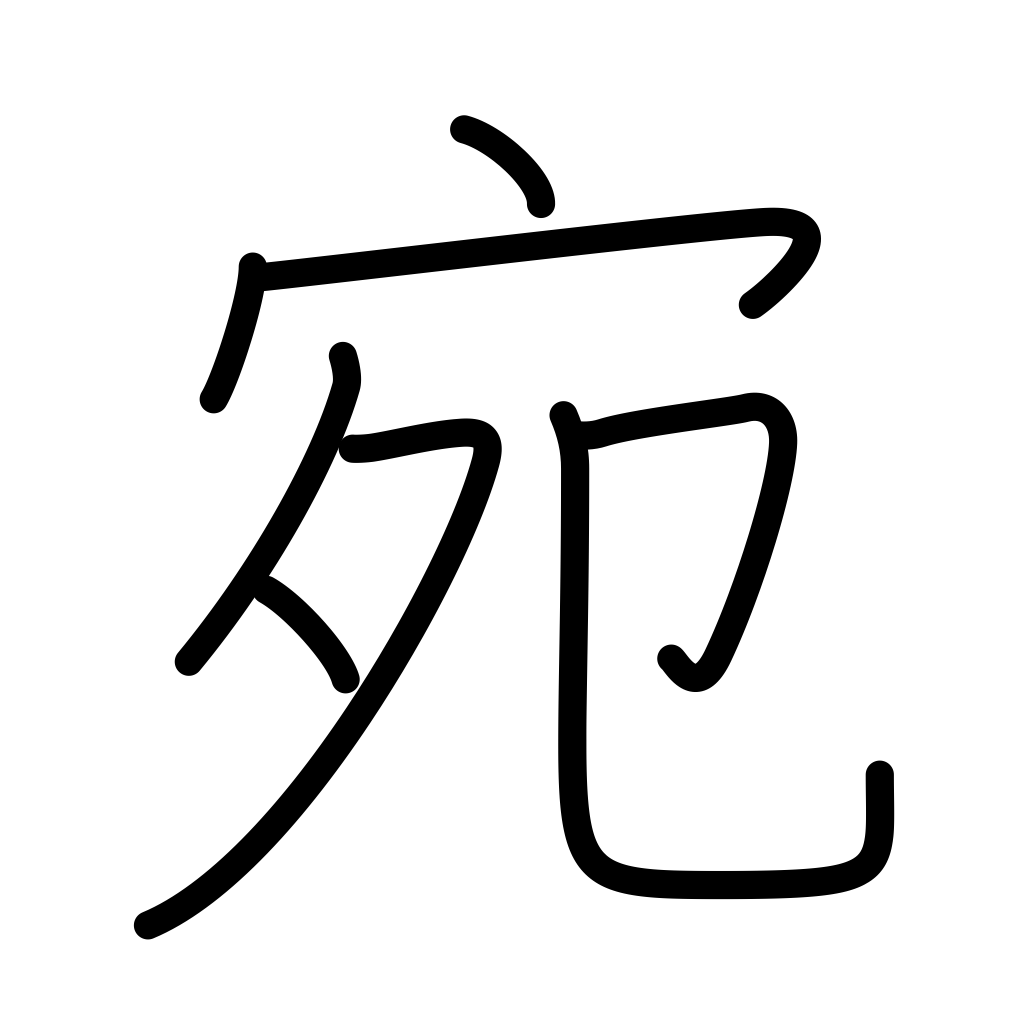
Meaning: address, just like, fortunately